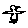
Label: bird